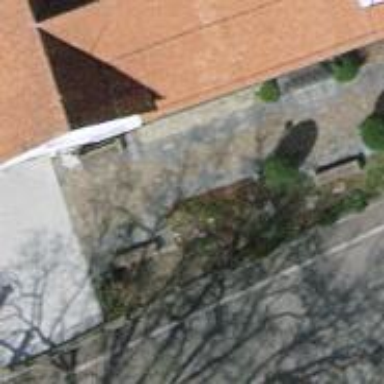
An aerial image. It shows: Brown bench.